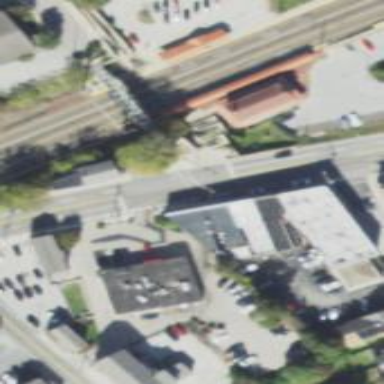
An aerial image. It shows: Post office.